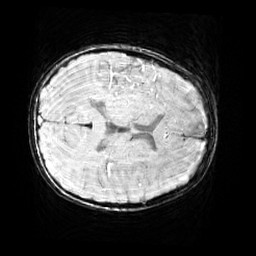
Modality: SWI
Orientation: axial
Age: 9
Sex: male
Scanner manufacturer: siemens
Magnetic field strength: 3 T
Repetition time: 0.027 s
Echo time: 0.02 s